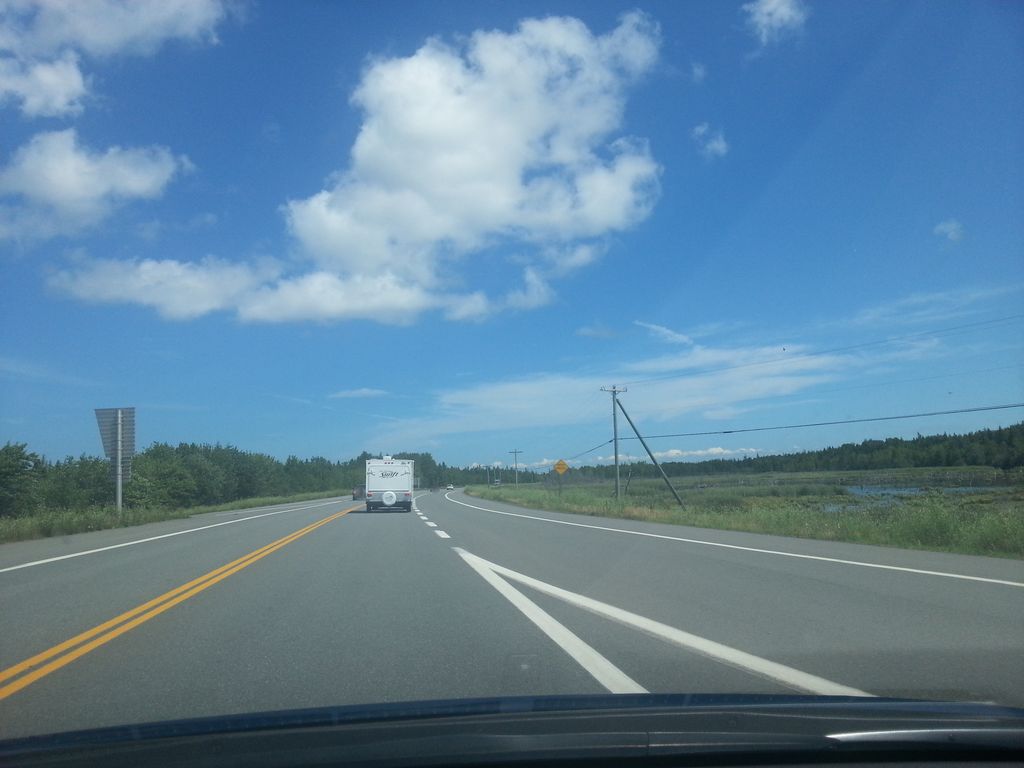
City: charlottetown